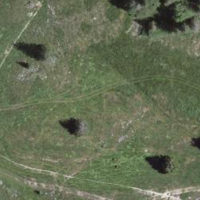
EUNIS habitat code: 24
Species observed at this site:
Euphorbia cyparissias